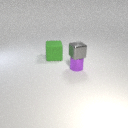
small gray metal cube above small purple metal cylinder